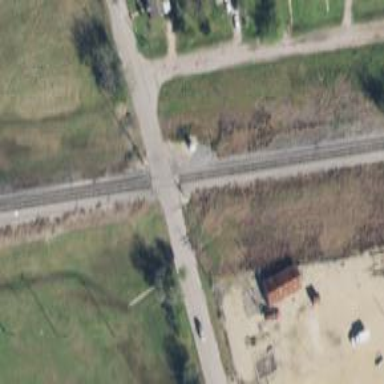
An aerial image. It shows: Level crossing along the railway.